Interaction volume radius: 10 \u00c5
Interaction volume height: 30 \u00c5
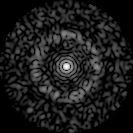
Disorder parameter: 0.8451